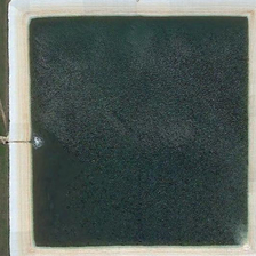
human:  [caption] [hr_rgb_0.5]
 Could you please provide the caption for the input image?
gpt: The pond is square in shape.

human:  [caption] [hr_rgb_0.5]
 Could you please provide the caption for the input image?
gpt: The pond is square.

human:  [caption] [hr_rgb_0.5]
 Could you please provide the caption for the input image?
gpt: There are trees and ponds.

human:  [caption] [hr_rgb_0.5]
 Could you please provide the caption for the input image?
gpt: There are many trees and grass around the pond.

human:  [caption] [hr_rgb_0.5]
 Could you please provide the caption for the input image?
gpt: There are many trees and grass around the pond.